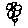
Label: flower